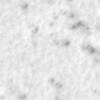
Label: no_change